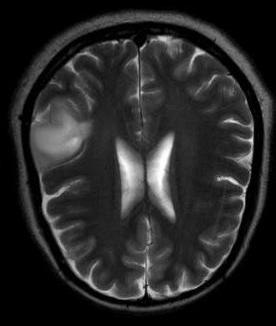
Label: notumor